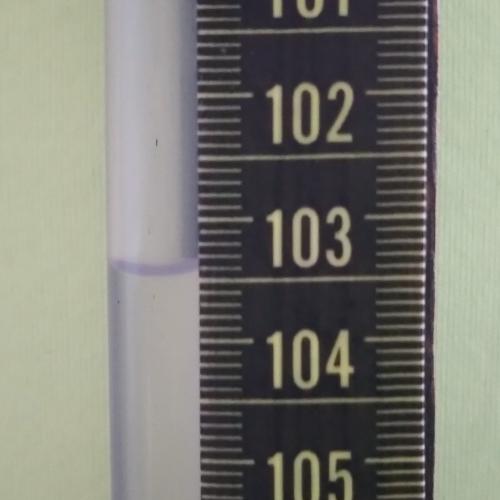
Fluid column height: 103.4 cm